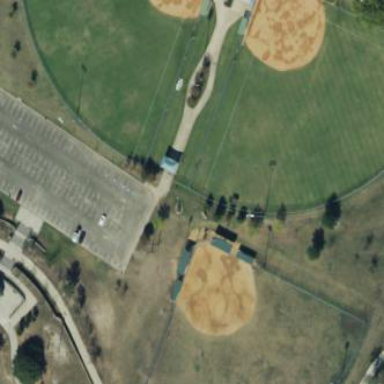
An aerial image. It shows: Baseball pitch for leisure land.